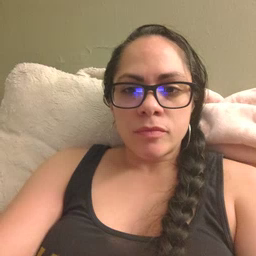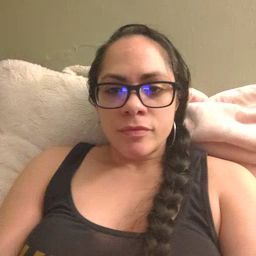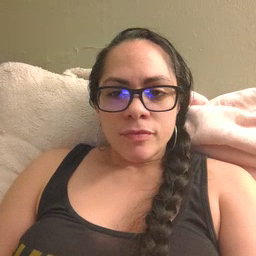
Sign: farm